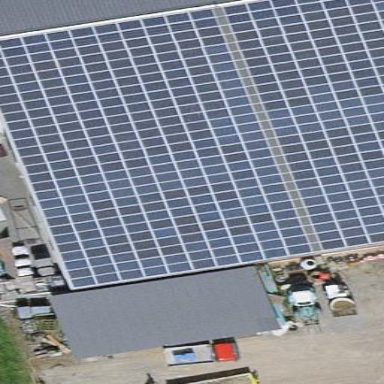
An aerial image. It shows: Solar power generator.